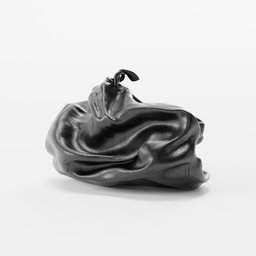
Label: tools